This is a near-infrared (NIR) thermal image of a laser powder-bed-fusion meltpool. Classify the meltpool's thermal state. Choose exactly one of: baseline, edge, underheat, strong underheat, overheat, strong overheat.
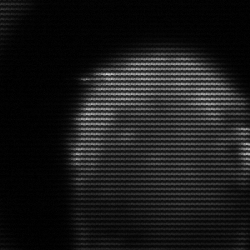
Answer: edge